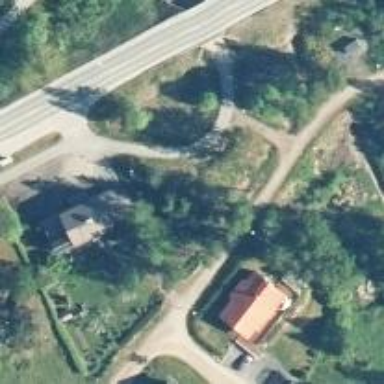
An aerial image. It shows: Asphalt cycleway.